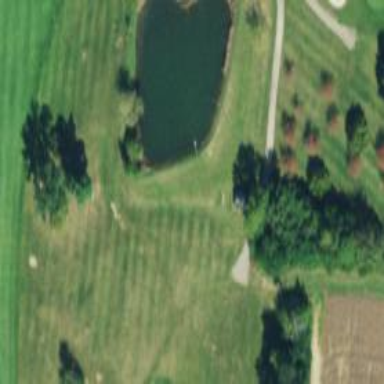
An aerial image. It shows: Water hazard on golf course. The hazard is natural water feature.